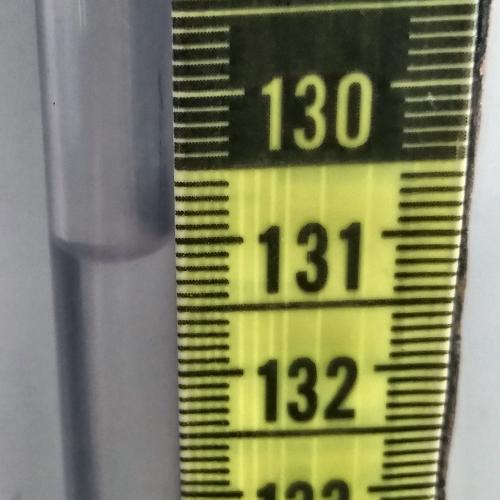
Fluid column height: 131.1 cm